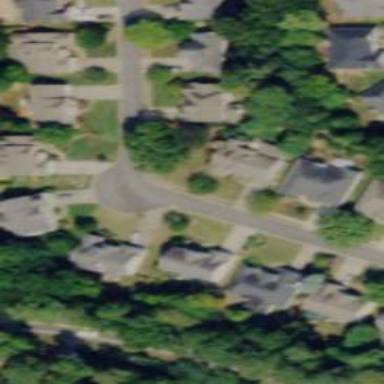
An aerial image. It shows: Residential road with asphalt surface. Sidewalk is present on the left side.